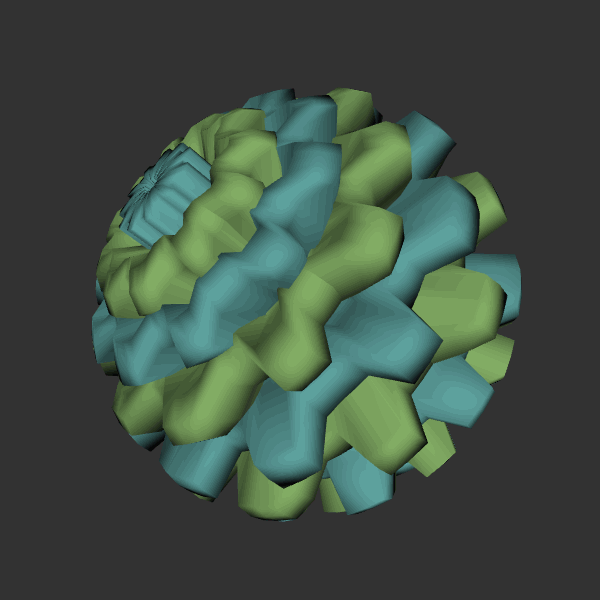
Background: dark